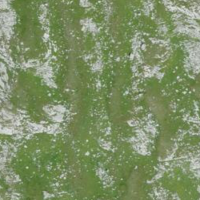
EUNIS habitat code: 26
Species observed at this site:
Silene acaulis